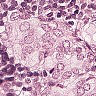
Metastatic tissue present: yes